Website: home-depot
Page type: delivery-shipping
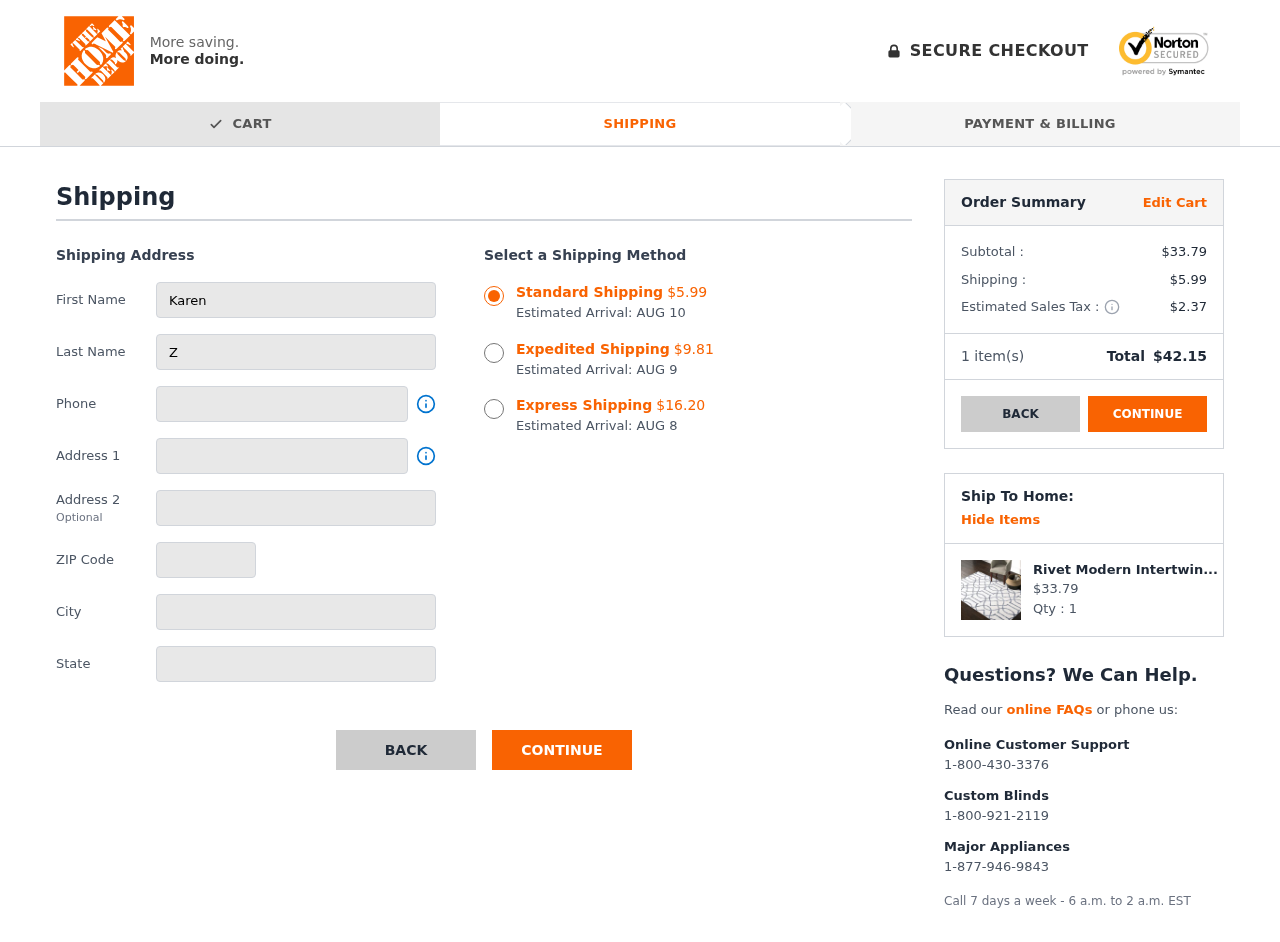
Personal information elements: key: PII_CITY
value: Port Lucasland
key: PII_FIRSTNAME
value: Karen
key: PII_LASTNAME
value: Zhang
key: PII_PHONE
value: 8718992924
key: PII_POSTCODE
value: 16951
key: PII_STATE
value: North Dakota
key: PII_STREET
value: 8823 Charles Corner
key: PII_STREET2
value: Apt. 130
Product elements: key: PRODUCT1_NAME
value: Rivet Modern Intertwined Wool Rug, 5' x 8', Silver
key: PRODUCT1_PRICE
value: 33.79
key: PRODUCT1_QUANTITY
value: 1
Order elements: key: ORDER_SHIPPING_COST_STANDARD
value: $5.99
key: ORDER_DELIVERY_DATE
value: AUG 10
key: ORDER_SHIPPING_COST_EXPEDITED
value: $9.81
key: ORDER_DELIVERY_DATE_EXPEDITED
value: AUG 9
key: ORDER_SHIPPING_COST_EXPRESS
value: $16.20
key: ORDER_DELIVERY_DATE_EXPRESS
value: AUG 8
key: ORDER_SUBTOTAL
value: $33.79
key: ORDER_SHIPPING_COST
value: $5.99
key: ORDER_TAX
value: $2.37
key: ORDER_NUM_ITEMS
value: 1
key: ORDER_TOTAL
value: $42.15